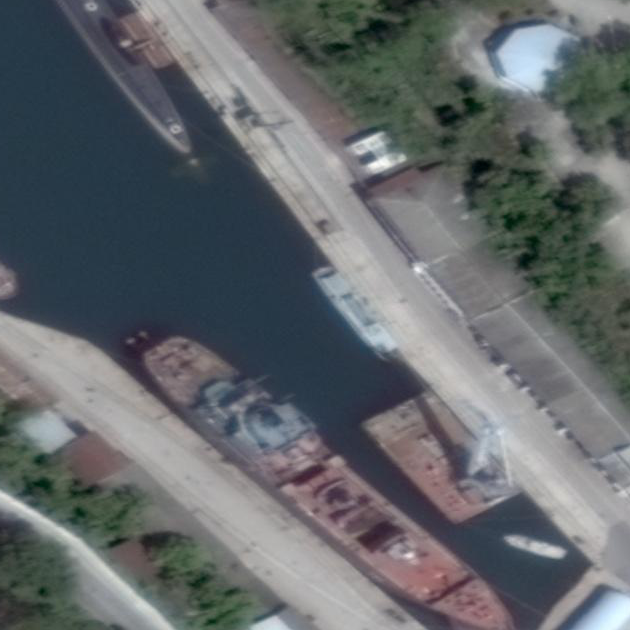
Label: civil